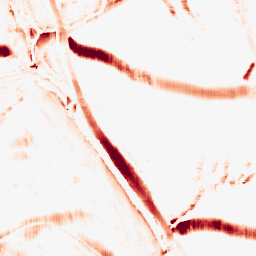
Category: morphological
Decomposition family: morphological_rect
Decomposition parameters: operation: opening
width: 10
height: 20
Upsampling method: sinc_hamming
Upsampling parameters: scale: 2
kernel_size: 8
Upsampling scale: 2